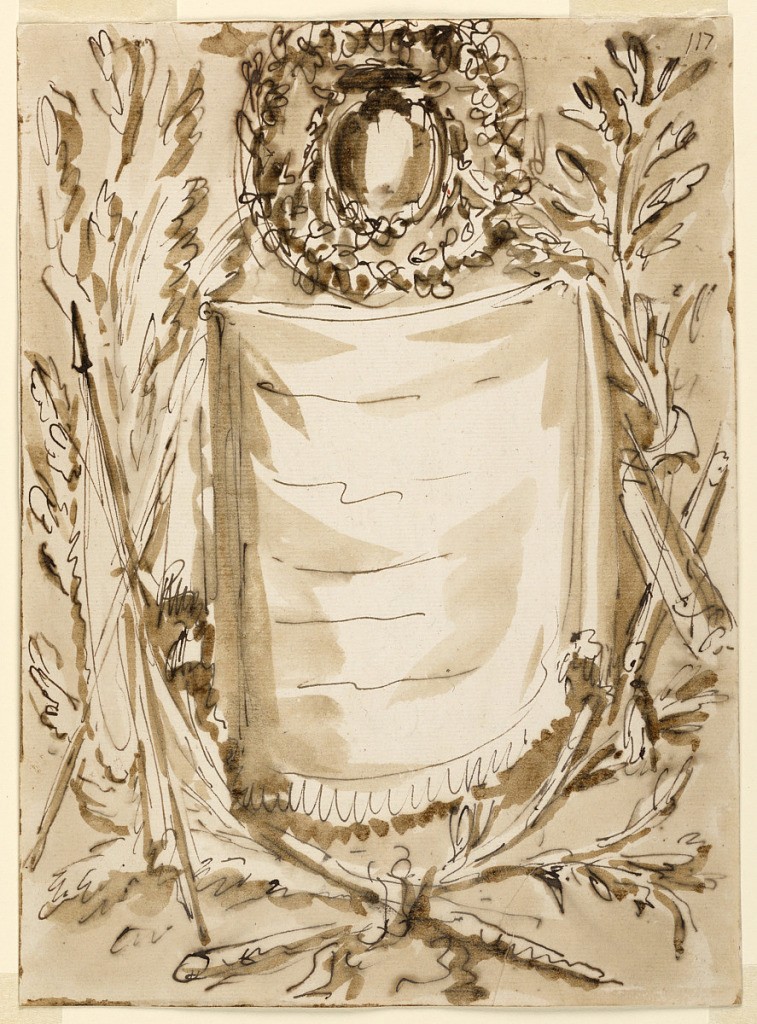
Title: Inscription
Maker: Giuseppe Barberi, Italian, 1746–1809
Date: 1780–1800
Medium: Pen and brown ink, brush and brown wash on off-white laid paper
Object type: Drawing
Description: A drapery is intended to serve as a tablet. It is framed by two crossed branches which have on either side two crossed weapons. On top is a wreath with, inside, an escutcheon with a prelate's hat. Usual background.